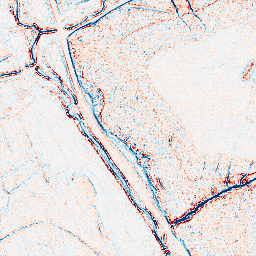
Category: edge_preserving
Decomposition family: bilateral
Decomposition parameters: d: 5
sigma_color: 100
sigma_space: 150
Upsampling method: sinc_hamming
Upsampling parameters: scale: 8
kernel_size: 16
Upsampling scale: 8